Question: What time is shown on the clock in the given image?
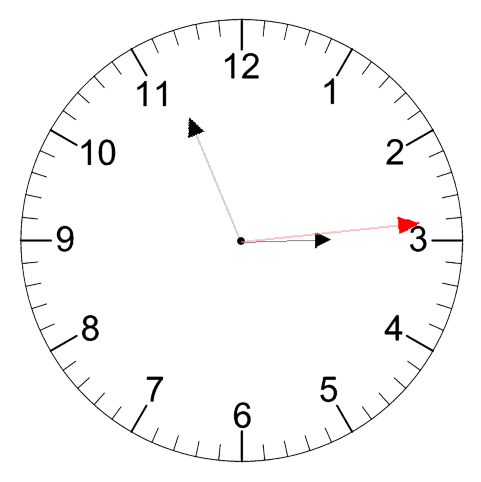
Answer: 02:56:14